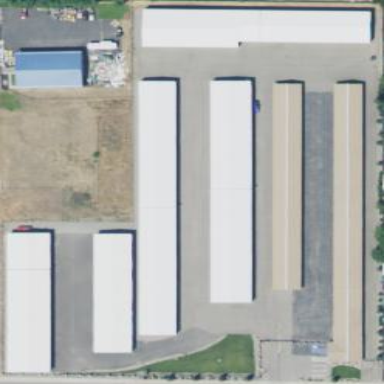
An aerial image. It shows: Storage rental shop.